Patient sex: F
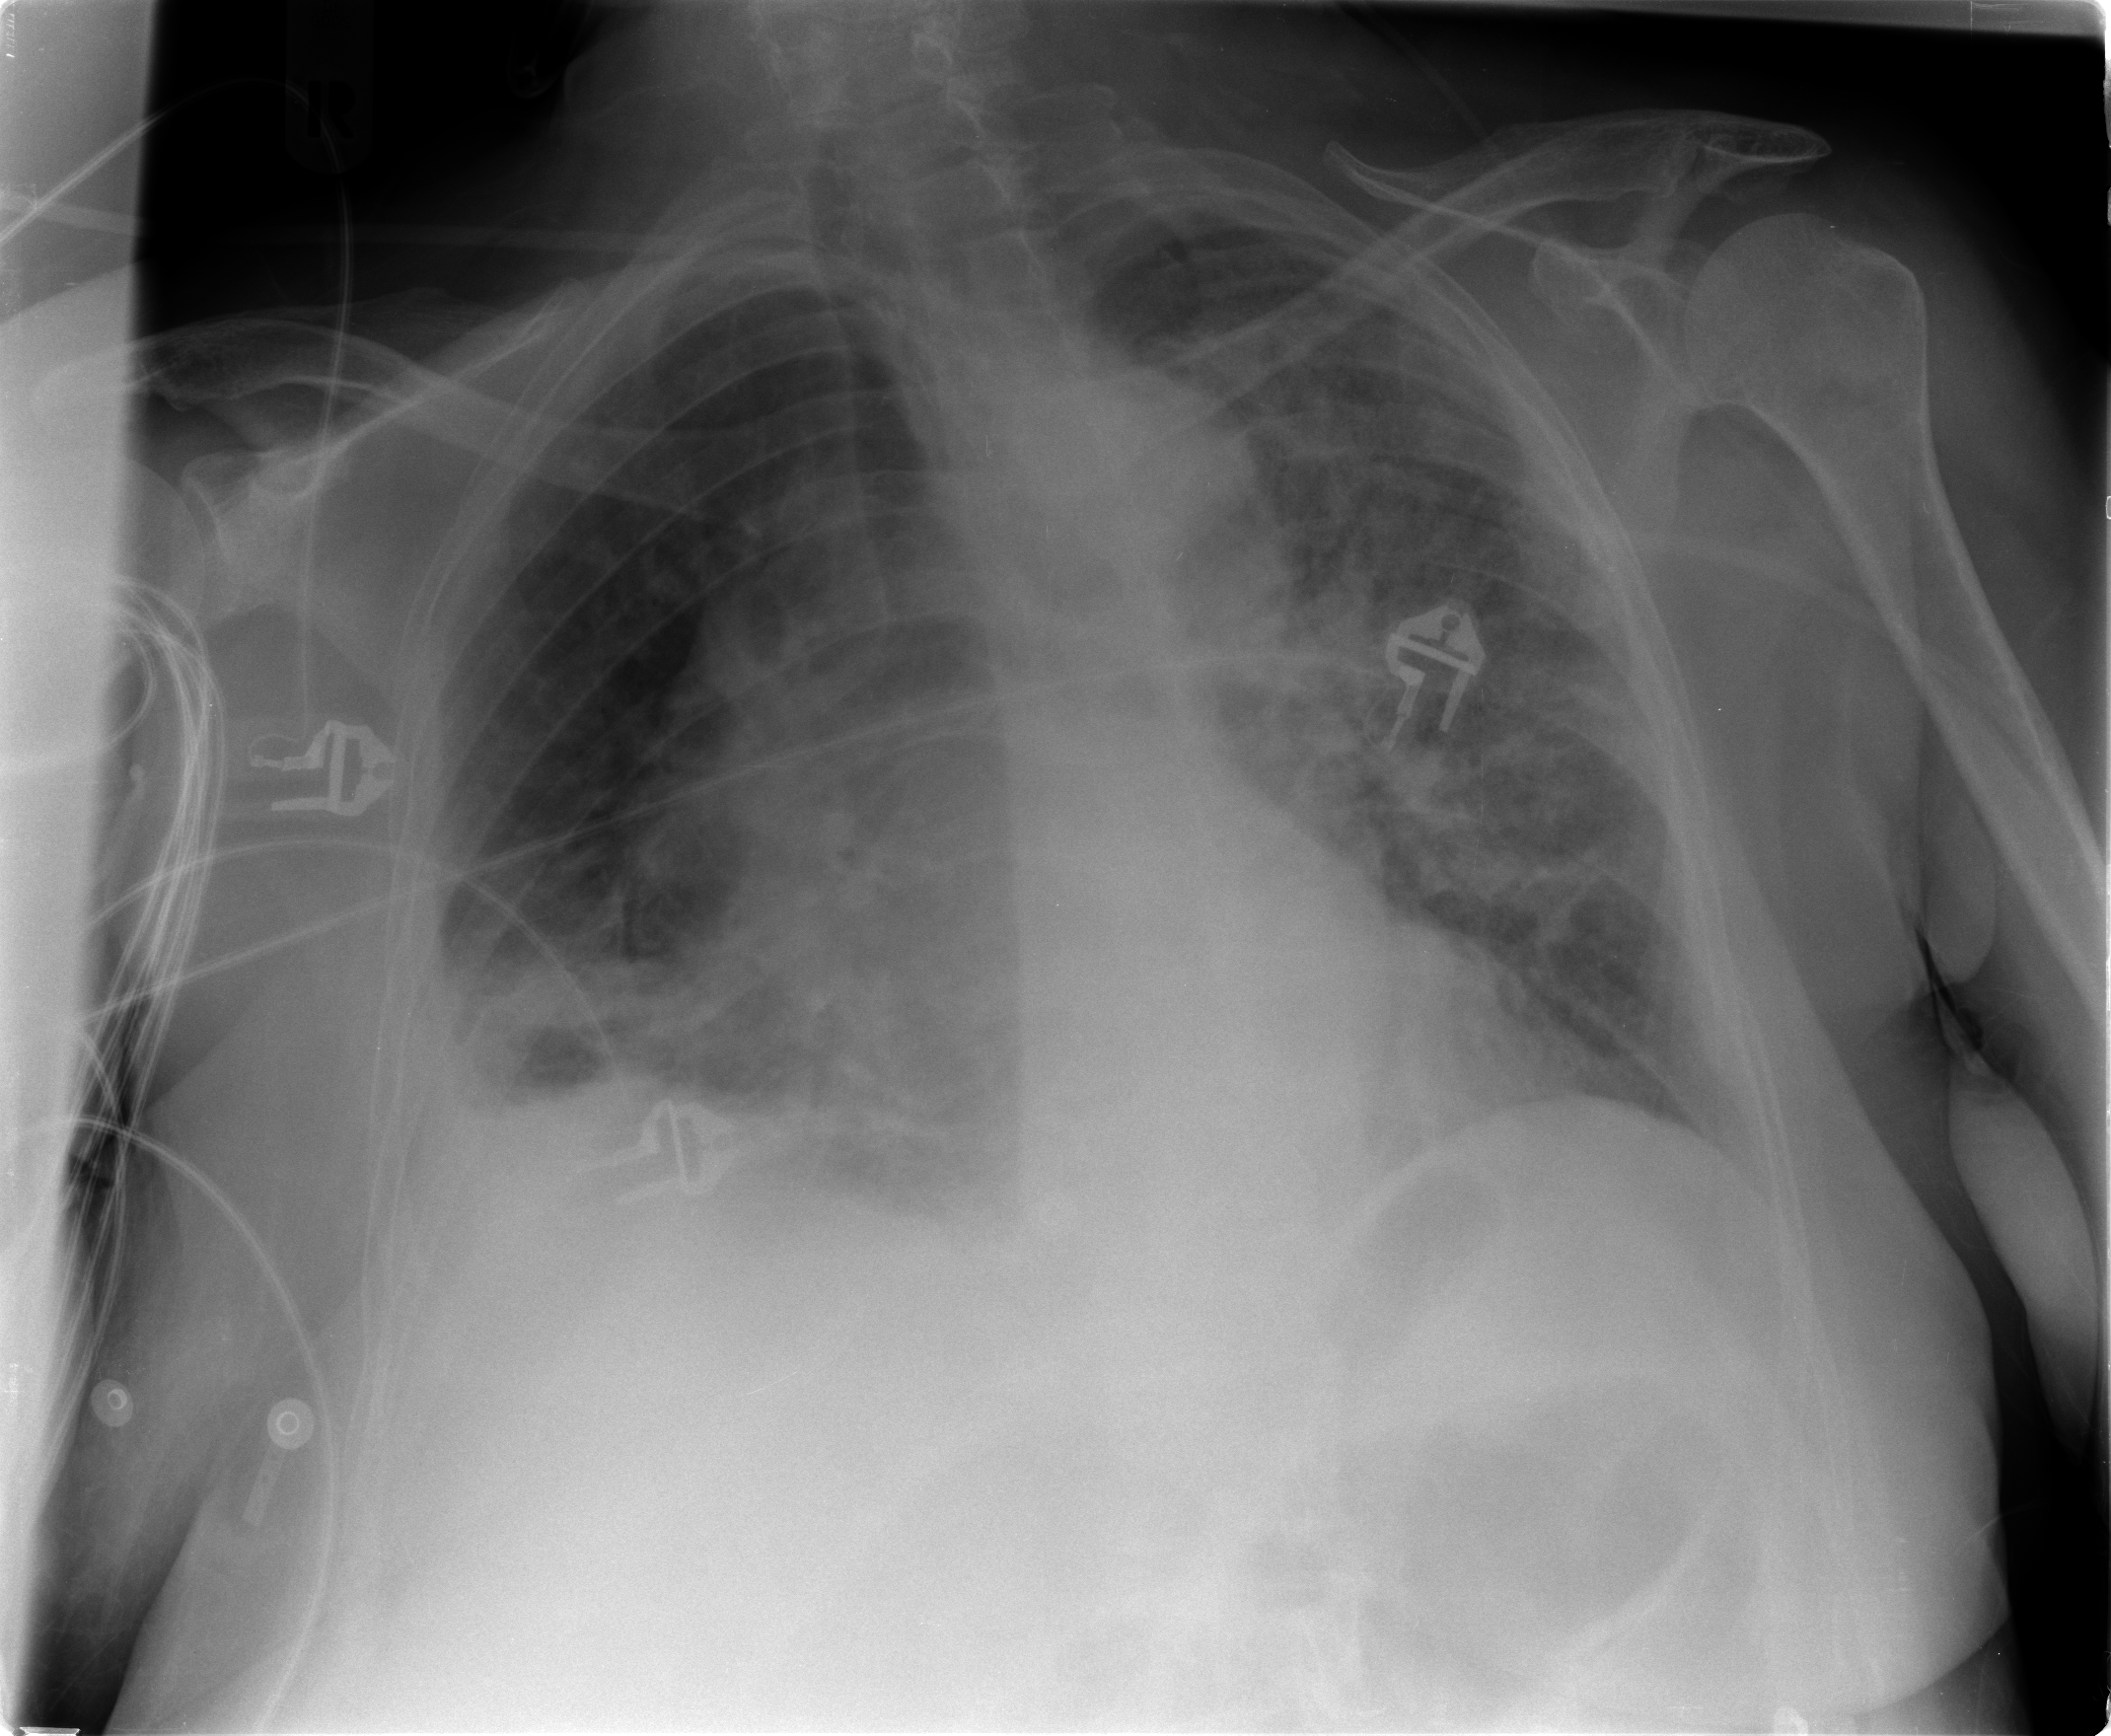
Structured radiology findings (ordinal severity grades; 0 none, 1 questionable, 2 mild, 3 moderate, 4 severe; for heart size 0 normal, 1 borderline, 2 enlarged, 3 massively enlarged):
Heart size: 1
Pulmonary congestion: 2
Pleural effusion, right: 2
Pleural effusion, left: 1
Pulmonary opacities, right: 2
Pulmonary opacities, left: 3
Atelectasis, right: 2
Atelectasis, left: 1